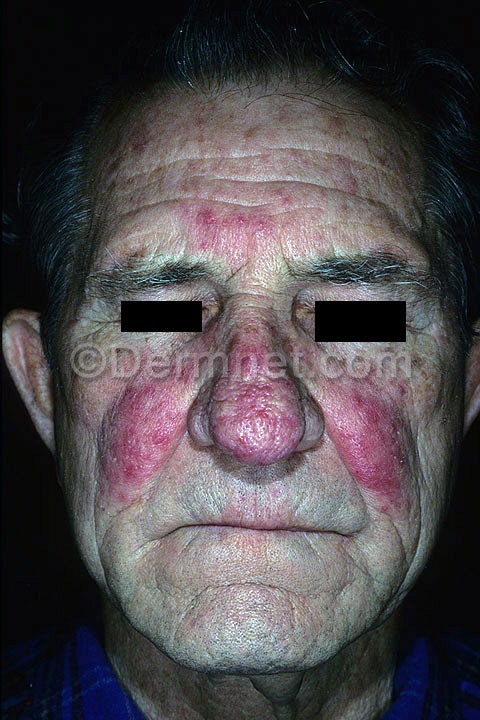
Disease: Acne and Rosacea Photos